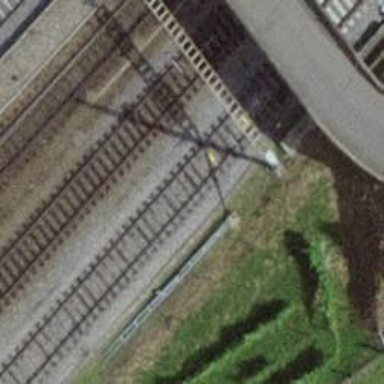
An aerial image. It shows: Single-track railway with electrified contact lines.